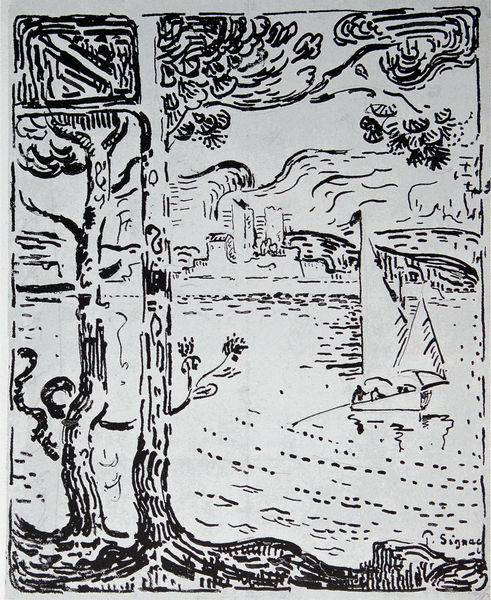
Titel: Antibes. La baie, Antibes. Die Bucht
Künstler: Paul Signac
Standort: Little Rock
Institution: Arkansas Arts Center Foundation Collection
Schlagwörter: baum, blätter, feder, himmel, meer, schatten, wasser, weiß, wolken, baumstämme, bäume, fluss, landschaft, menschen, see, stadt, ufer, äste, bewegung, frankreich, schwarz, skizze, zeichnung, schloss, expressionismus, signatur, ast, birke, horizont, häuser, hügel, stamm, zweige, sonne, wasserspiegelung, blatt, kontrast, boot, turm, holzschnitt, japan, ruhig, schiff, segel, segelboot, sommer, strand, wellen, italien, fahne, segelschiff, warm, berge, dorf, grafik, graphik, tag, linien, idylle, van gogh, stämme, wogen, striche, segeln, segler, punkte, tusche, burg, türme, linie, zweig, oberfläche, wasseroberfläche, urlaub, paul, druck, schwarz-weiß, schweiz, druckgrafik, schraffur, grafisch, radierung, stich, lithografie, filzstift, strich, ferien, tinte, china, wärme, kiefer, rinde, struktur, signac, fähnchen, baumrinde, vincent, angler, pointillismus, tuschzeichnung, flaute, federstrich, meeer, zeichnungg